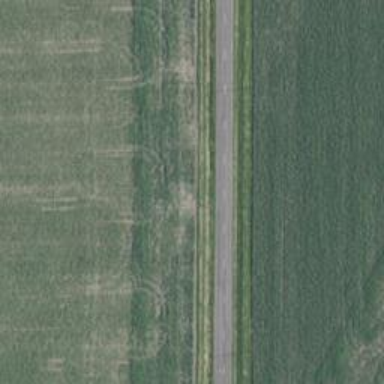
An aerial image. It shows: Secondary road.